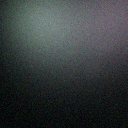
Screen state: off